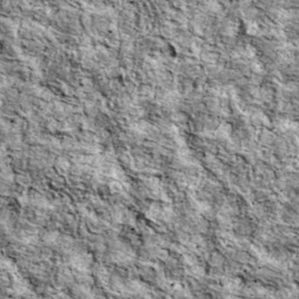
Label: non_frost